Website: apple
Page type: orders-overview
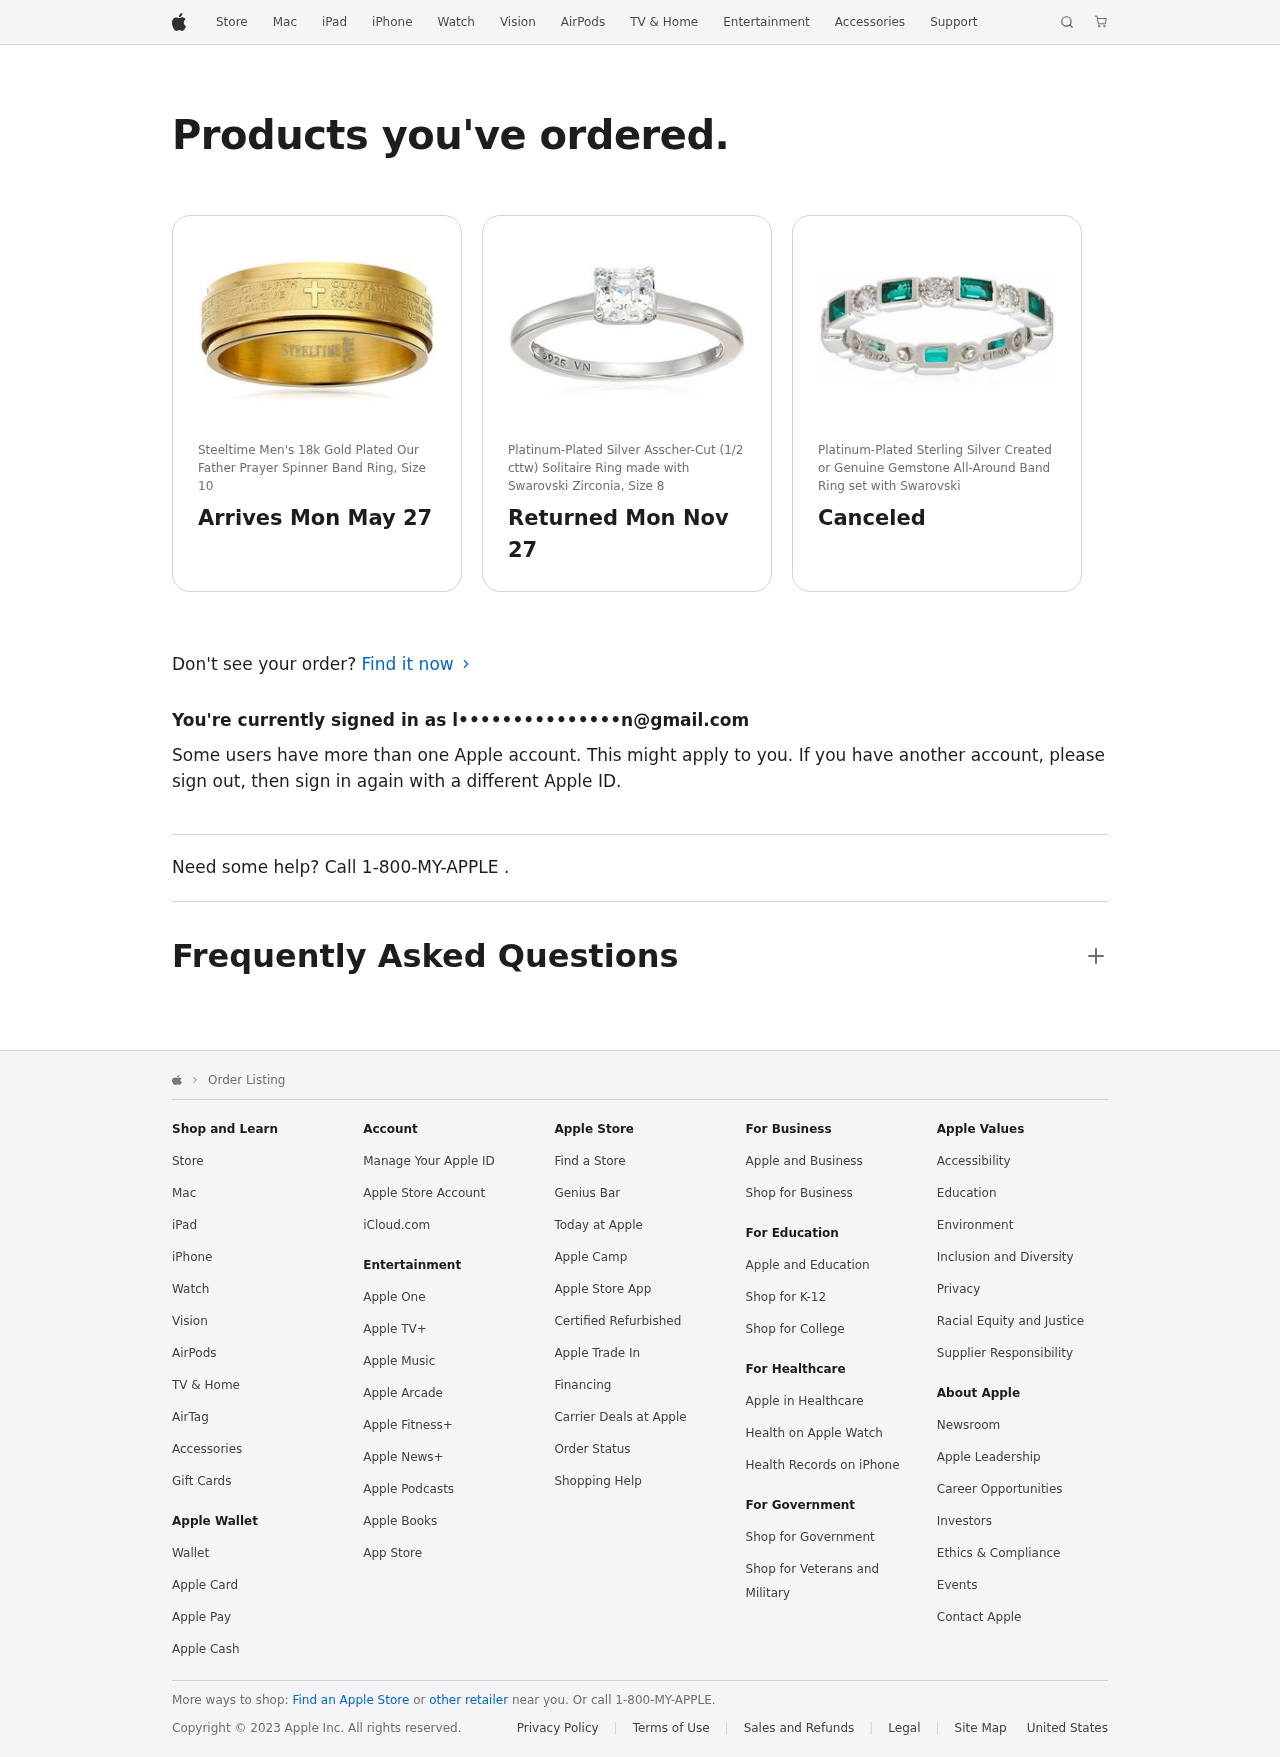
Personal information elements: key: PII_EMAIL
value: l•••••••••••••••n@gmail.com
Product elements: key: PRODUCT1_NAME
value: Steeltime Men's 18k Gold Plated Our Father Prayer Spinner Band Ring, Size 10
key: PRODUCT2_NAME
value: Platinum-Plated Silver Asscher-Cut (1/2 cttw) Solitaire Ring made with Swarovski Zirconia, Size 8
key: PRODUCT3_NAME
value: Platinum-Plated Sterling Silver Created or Genuine Gemstone All-Around Band Ring set with Swarovski
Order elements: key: ORDER_DELIVERY_DATE
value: Mon May 27
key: ORDER_RETURN_BY_DATE
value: Mon Nov 27